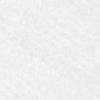
Label: no_change